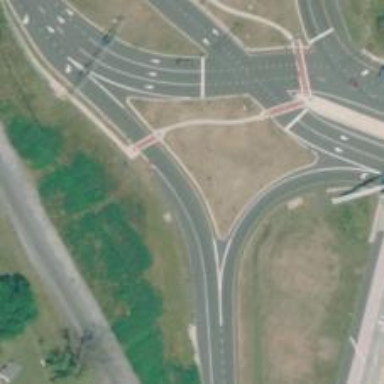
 featuring diverging diamond interchange (DDI)."